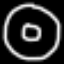
Label: donut